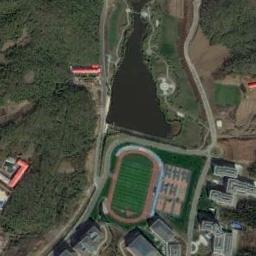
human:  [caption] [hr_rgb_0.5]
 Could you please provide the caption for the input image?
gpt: The track and field are next to residential areas and forests, Surrounded by a lot of vegetation .

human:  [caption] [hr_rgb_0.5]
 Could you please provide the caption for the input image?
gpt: The ground track field is surrounded by a forest, Some other sports areas, Buildings and a lake .

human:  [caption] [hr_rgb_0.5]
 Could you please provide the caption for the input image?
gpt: There are numerous buildings near the ground track field .

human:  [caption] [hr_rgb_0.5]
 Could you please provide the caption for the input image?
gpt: The green space next to the track is shabby .

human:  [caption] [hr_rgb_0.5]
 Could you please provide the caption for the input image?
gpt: There are many green trees and a lake beside the ground track field .